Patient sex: M
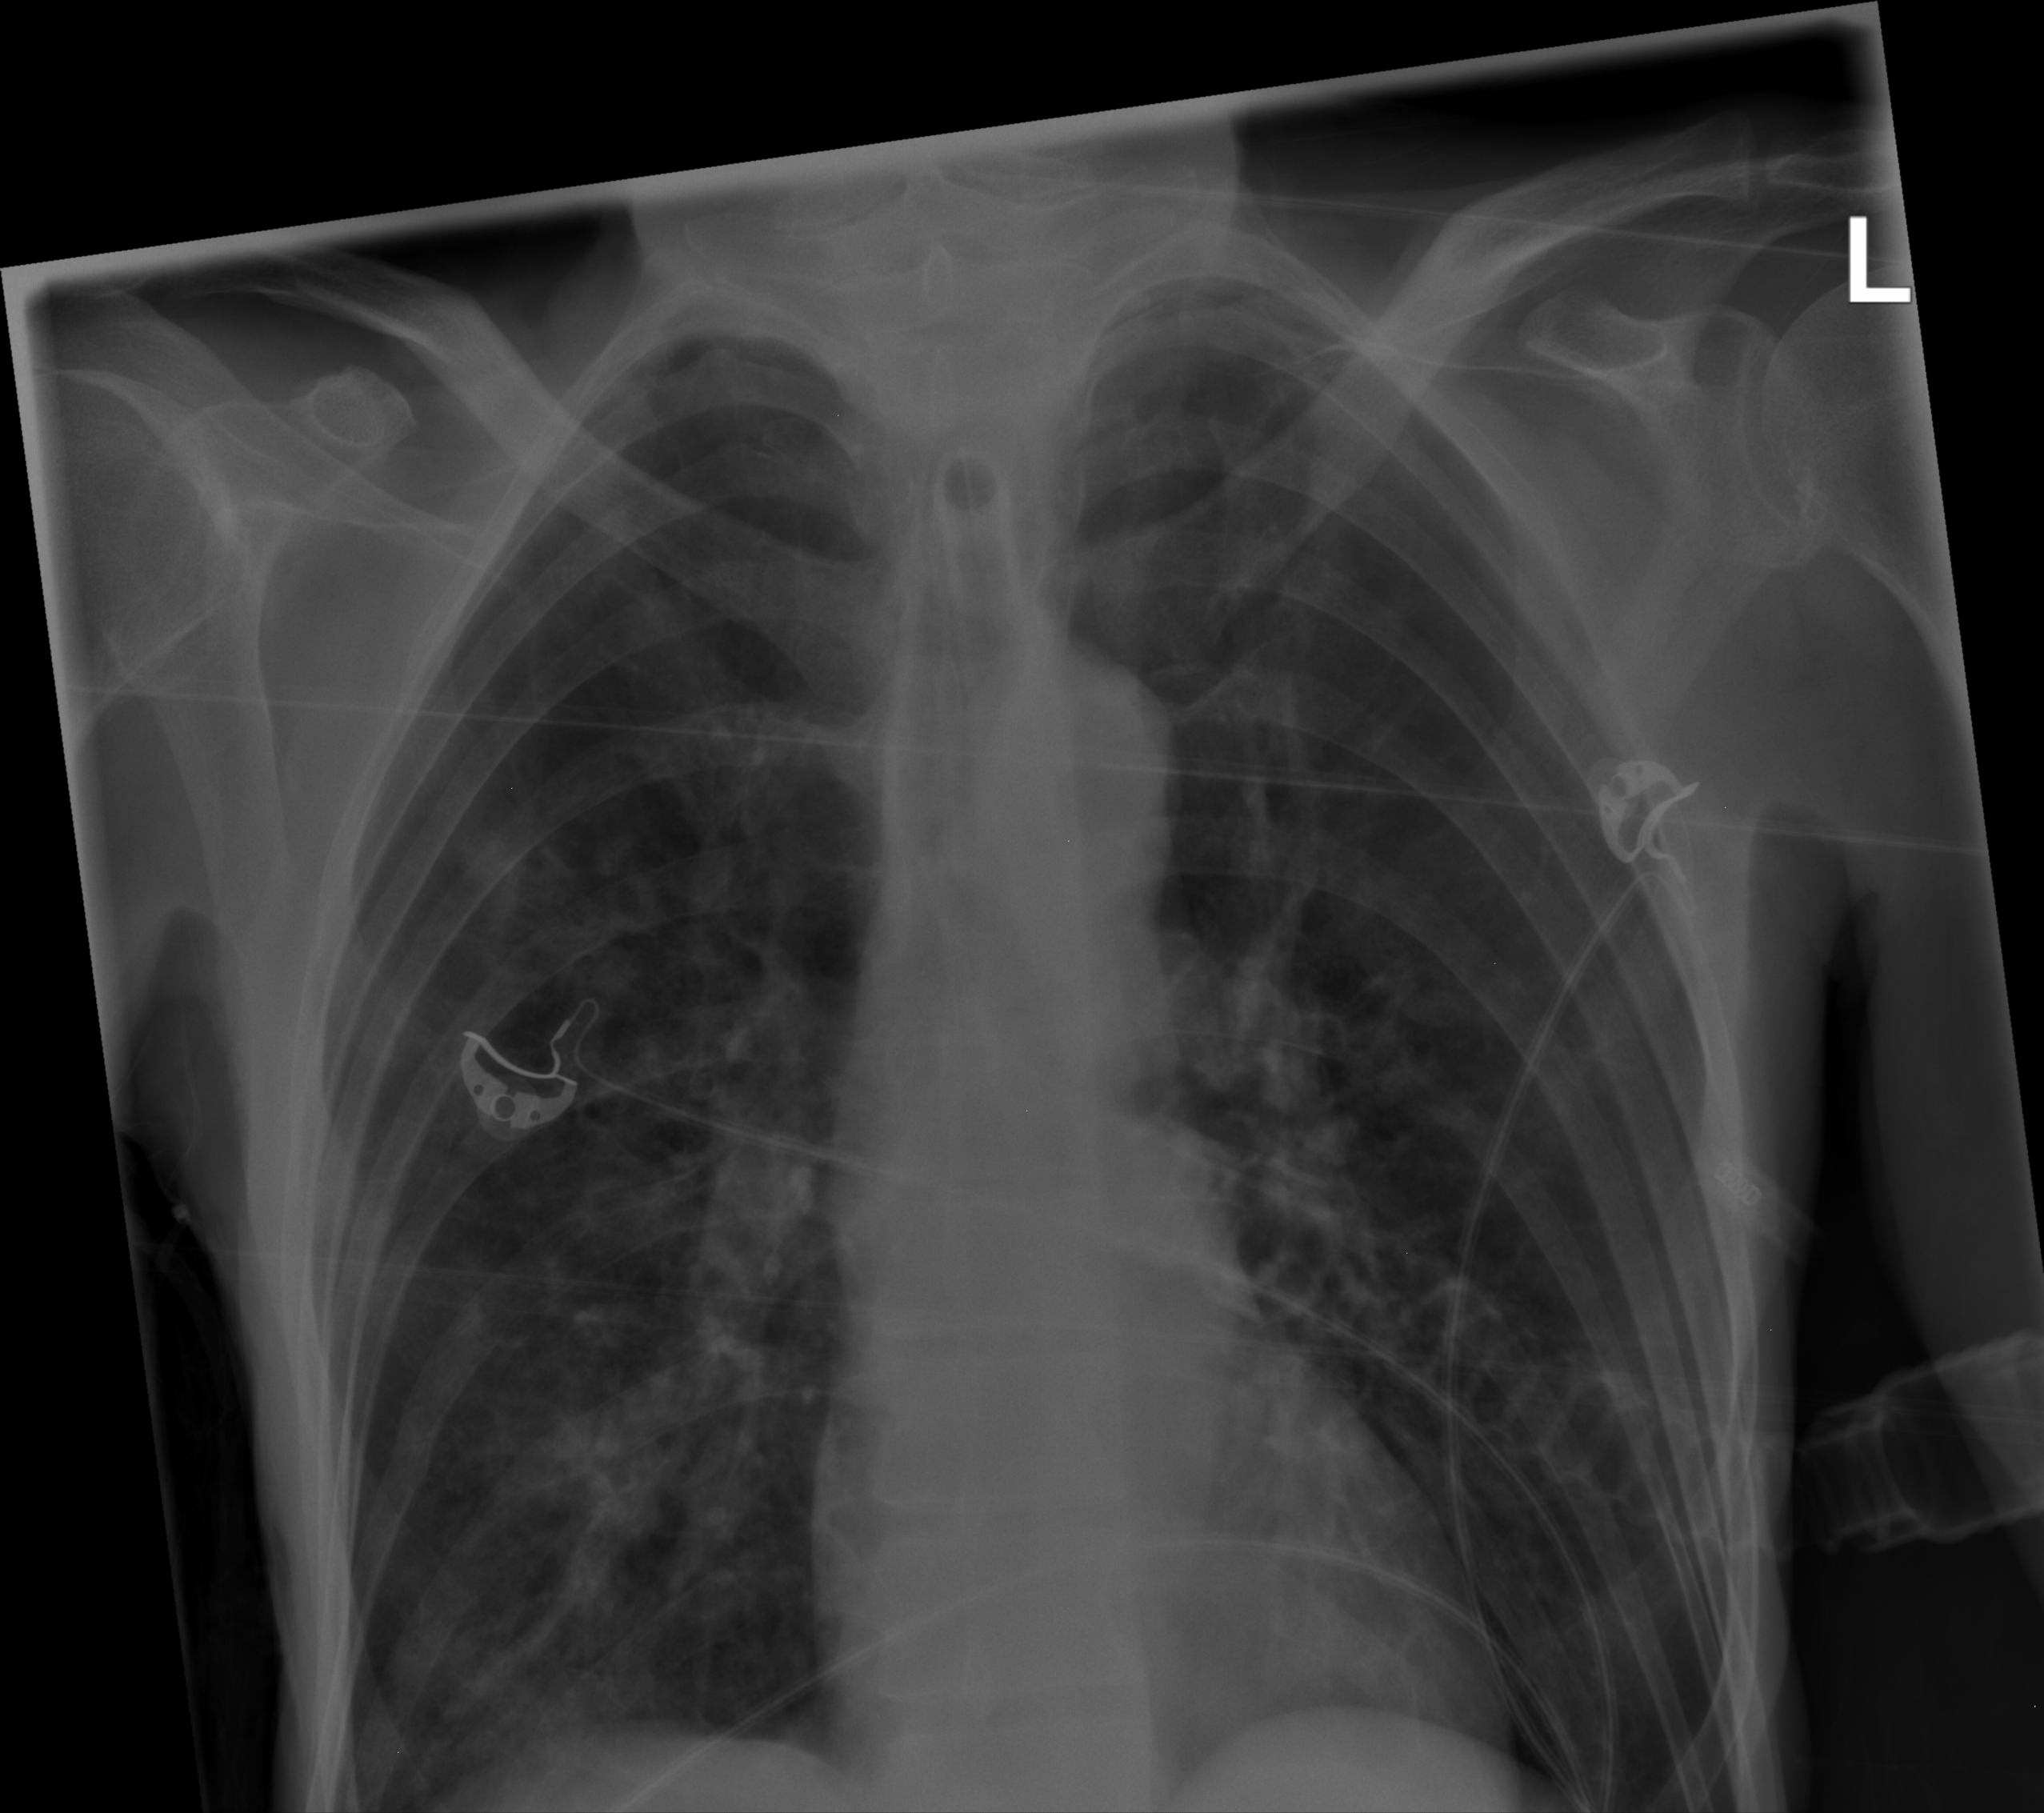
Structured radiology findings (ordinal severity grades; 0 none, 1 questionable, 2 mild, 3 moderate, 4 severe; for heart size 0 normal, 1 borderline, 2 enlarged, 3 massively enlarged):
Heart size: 0
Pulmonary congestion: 0
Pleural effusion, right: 0
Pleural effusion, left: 0
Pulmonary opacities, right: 3
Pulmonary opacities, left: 0
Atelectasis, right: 0
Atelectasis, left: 0